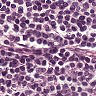
Metastatic tissue present: no